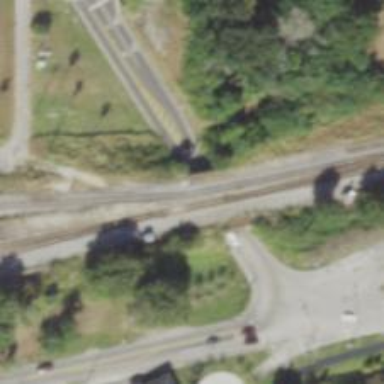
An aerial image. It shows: Railway signal.